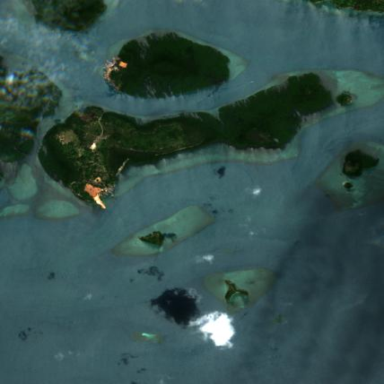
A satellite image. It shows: Island with natural coastline.